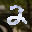
Label: 2